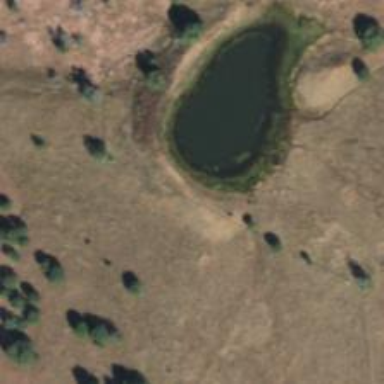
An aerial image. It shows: Reservoir.